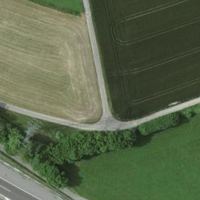
EUNIS habitat code: 57
Species observed at this site:
Chorthippus brunneus